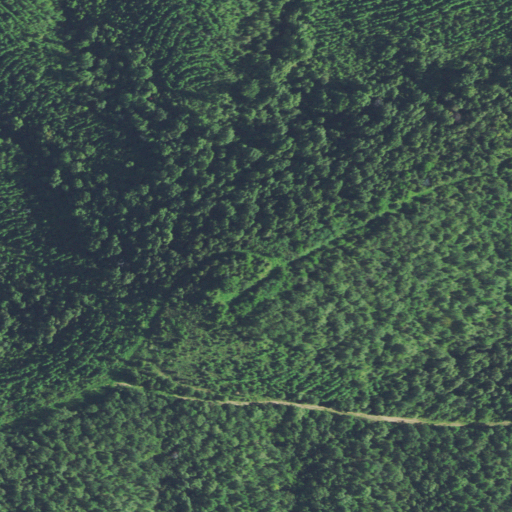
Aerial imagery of mountain in Oklahoma named Gobblers Knob containing deciduous forest, evergreen forest, open development, and shrub